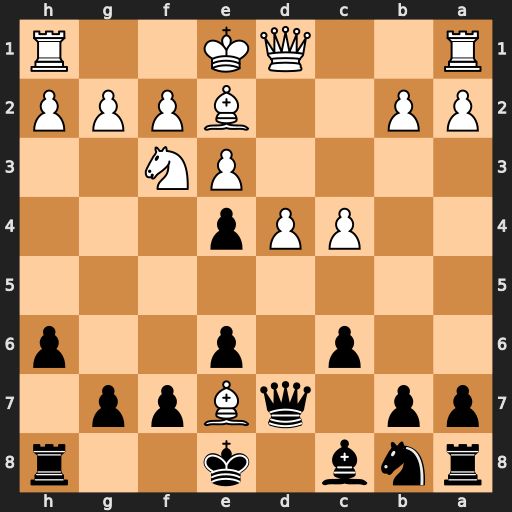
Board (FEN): rnb1k2r/pp1qBpp1/2p1p2p/8/2PPp3/4PN2/PP2BPPP/R2QK2R
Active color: b
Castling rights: KQkq
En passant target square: -
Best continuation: exf3 Ba3 fxe2